Question: Iam trying to do a program which gives us shortest path on a map(map is a picture which has Rectangle on it. and my turn points are Rectangle's edge points. can anybody help me to find shortest path on this points?
As you can see i have begin point and an end point. imust start from begin to end and path must be from point. path can not be on Rectangle because it is my wall so i cant go in or over it.
So can any body help???
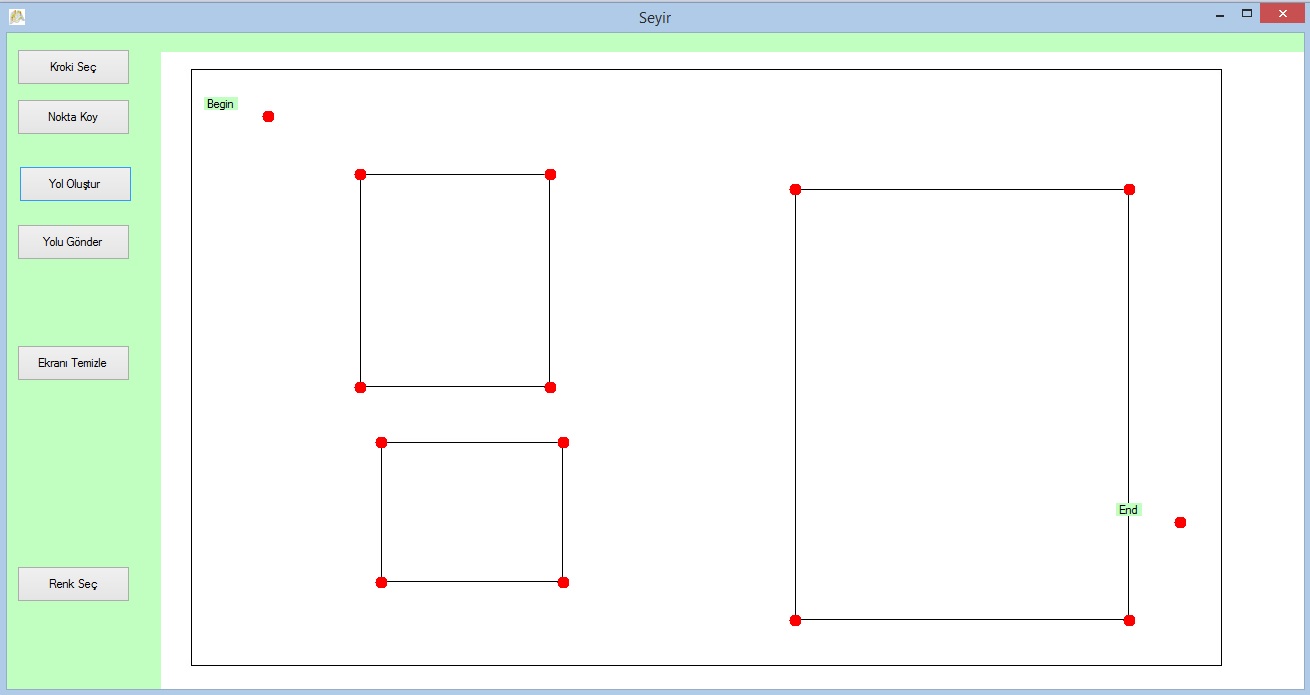
Answer: If efficiency is not an issue and a simple solution is OK, you could consider the following pseudo-code:
'''
visited = new bool[N,M]
points = new List<Point>()
prev = new List<int>()
points.Add(Begin)
prev.Add(-1)
visited[Begin.X, Begin.Y] = true
for(i = 0; i < points.Length; i++)
p = points(i)
foreach neighbor of p
if neighbor is not wall && !visited[neighbor.X, neighbor.Y]
points.Add(neighbor)
prev.Add(i)
visited[neighbor.X, neighbor.Y] = true
if neighbor == End
// we are done, print path (without Begin and End)
j = i
while j != 0
print points[j]
j = prev[j]
return
// no solution found
'''
(It is just a modification of Flood fill algorithm, <URL>